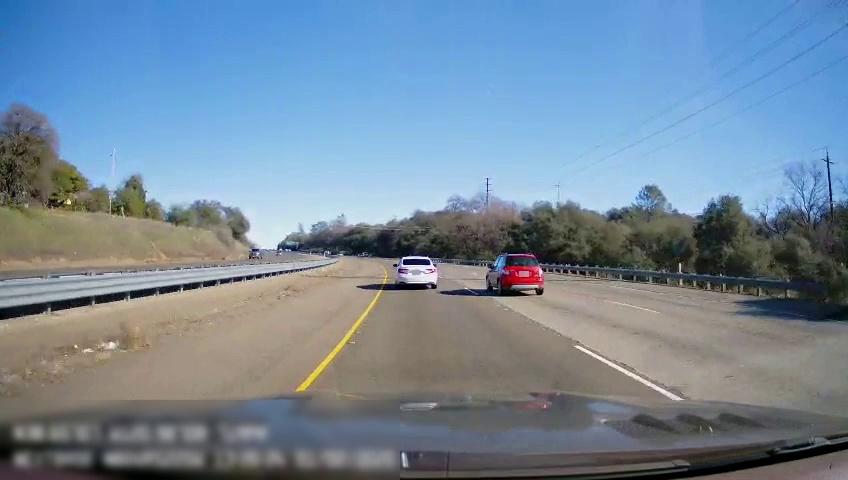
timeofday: Day
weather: Sunny
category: Drivable Space
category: Drivable Space
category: Vehicles | Car
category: Vehicles | Car
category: Vehicles | Truck
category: Lanes | Current Lane
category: Lanes | Current Lane
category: Lanes | Alternate Lane
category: Lanes | Alternate Lane